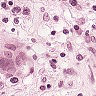
Metastatic tissue present: yes